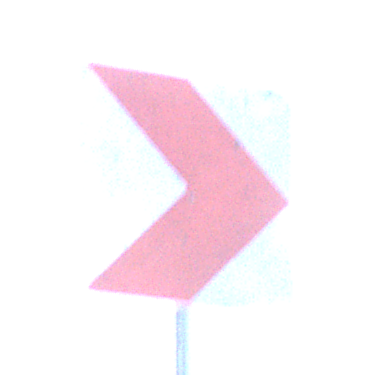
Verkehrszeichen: RichtungstafelnInKurvenKleinLinks
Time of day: SunriseSunset
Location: Outdoor (Urban)
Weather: Clear
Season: NotSpecified
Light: Natural